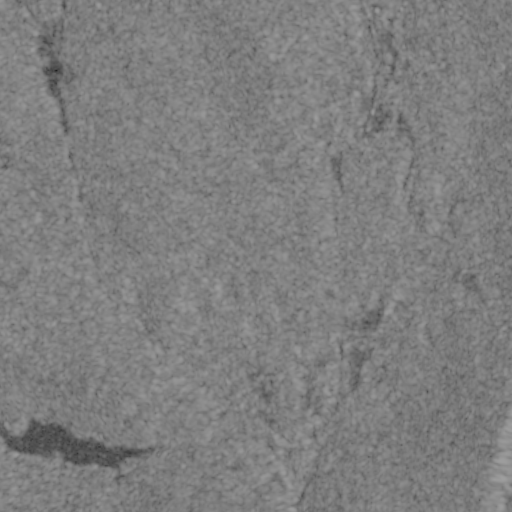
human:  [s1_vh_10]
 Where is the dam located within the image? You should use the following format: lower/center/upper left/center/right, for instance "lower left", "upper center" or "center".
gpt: The dam is located in the lower left of the image.
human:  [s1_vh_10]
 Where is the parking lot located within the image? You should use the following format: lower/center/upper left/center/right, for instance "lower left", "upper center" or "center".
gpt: The parking lot is located in the lower left of the image.
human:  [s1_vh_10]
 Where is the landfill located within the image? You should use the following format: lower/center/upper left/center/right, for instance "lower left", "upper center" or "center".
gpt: There is no landfill in the image.

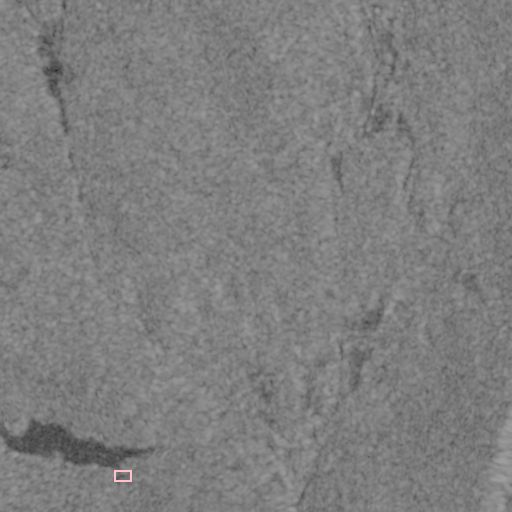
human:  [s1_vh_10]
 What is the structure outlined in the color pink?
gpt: The structure outlined in pink is a parking lot.
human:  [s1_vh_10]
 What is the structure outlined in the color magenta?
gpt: There is no magenta outline.